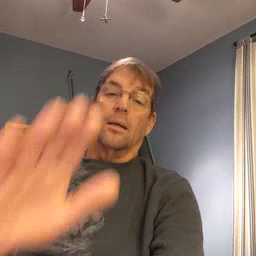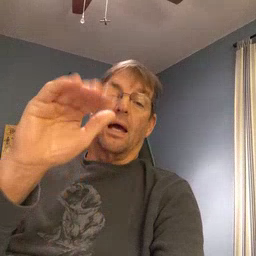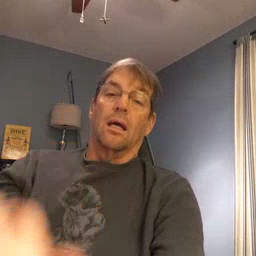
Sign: bye